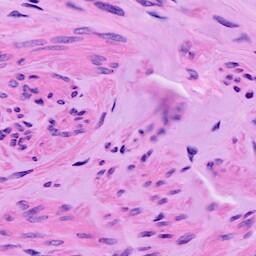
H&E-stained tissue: Ovarian